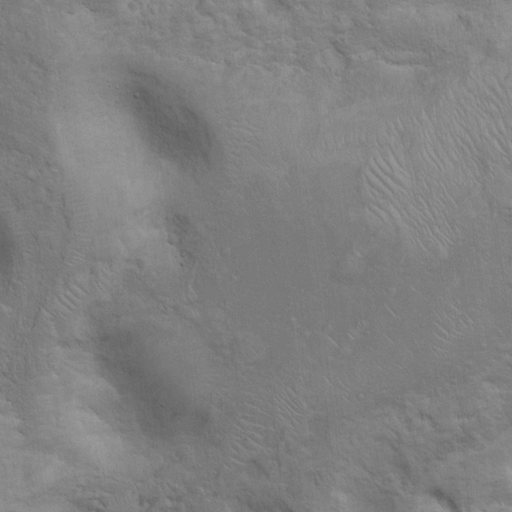
Classes present: Background, Cone